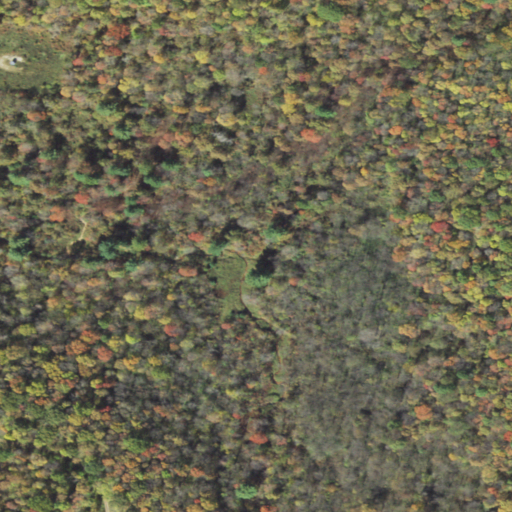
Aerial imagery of valley in Pennsylvania named Akely Hollow containing deciduous forest and open development